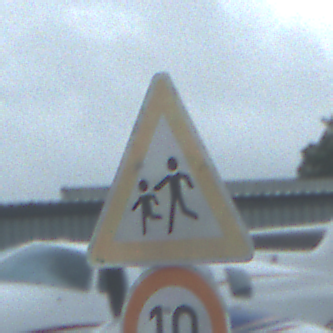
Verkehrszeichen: KinderRechts
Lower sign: Geschwindigkeit10
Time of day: Midday
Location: Outdoor (Suburban)
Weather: Overcast
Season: NotSpecified
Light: Natural